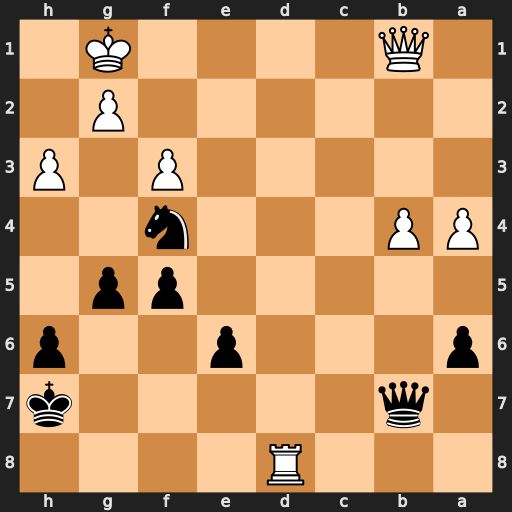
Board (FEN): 3R4/1q5k/p3p2p/5pp1/PP3n2/5P1P/6P1/1Q4K1
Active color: b
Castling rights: -
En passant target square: -
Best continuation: Qb6+ Kf1 Qxd8